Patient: sex F, age 69
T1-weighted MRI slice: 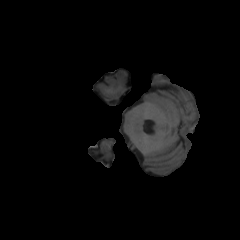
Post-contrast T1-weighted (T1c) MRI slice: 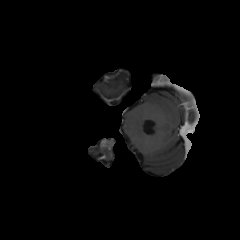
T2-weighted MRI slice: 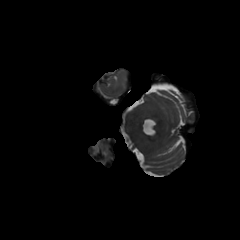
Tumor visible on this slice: no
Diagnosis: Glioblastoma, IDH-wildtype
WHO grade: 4